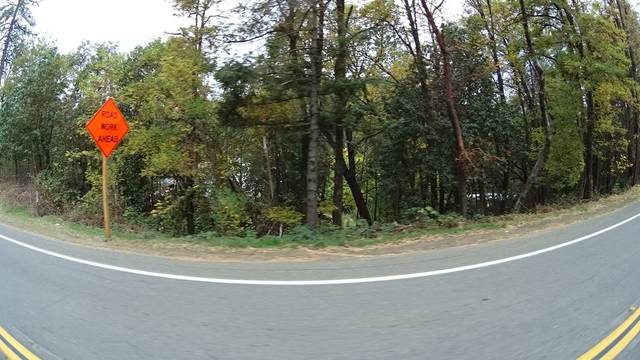
Region: United States
Coordinates: 41.794, -123.376